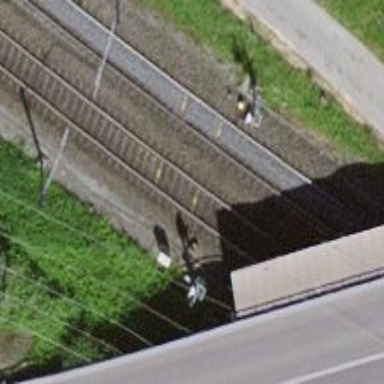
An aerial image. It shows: Railway signal.